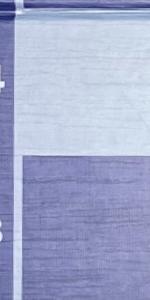
Label: Empty